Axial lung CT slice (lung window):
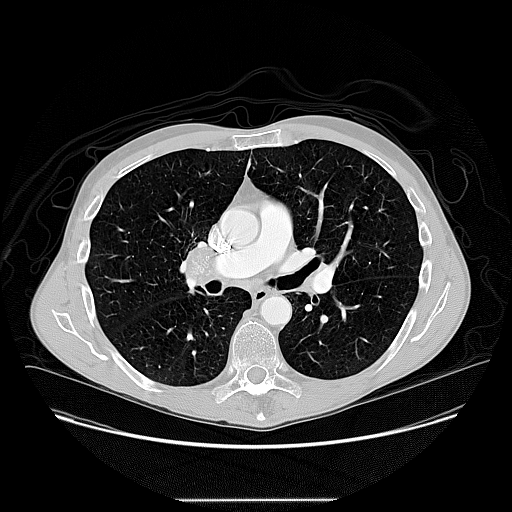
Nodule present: no